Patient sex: F
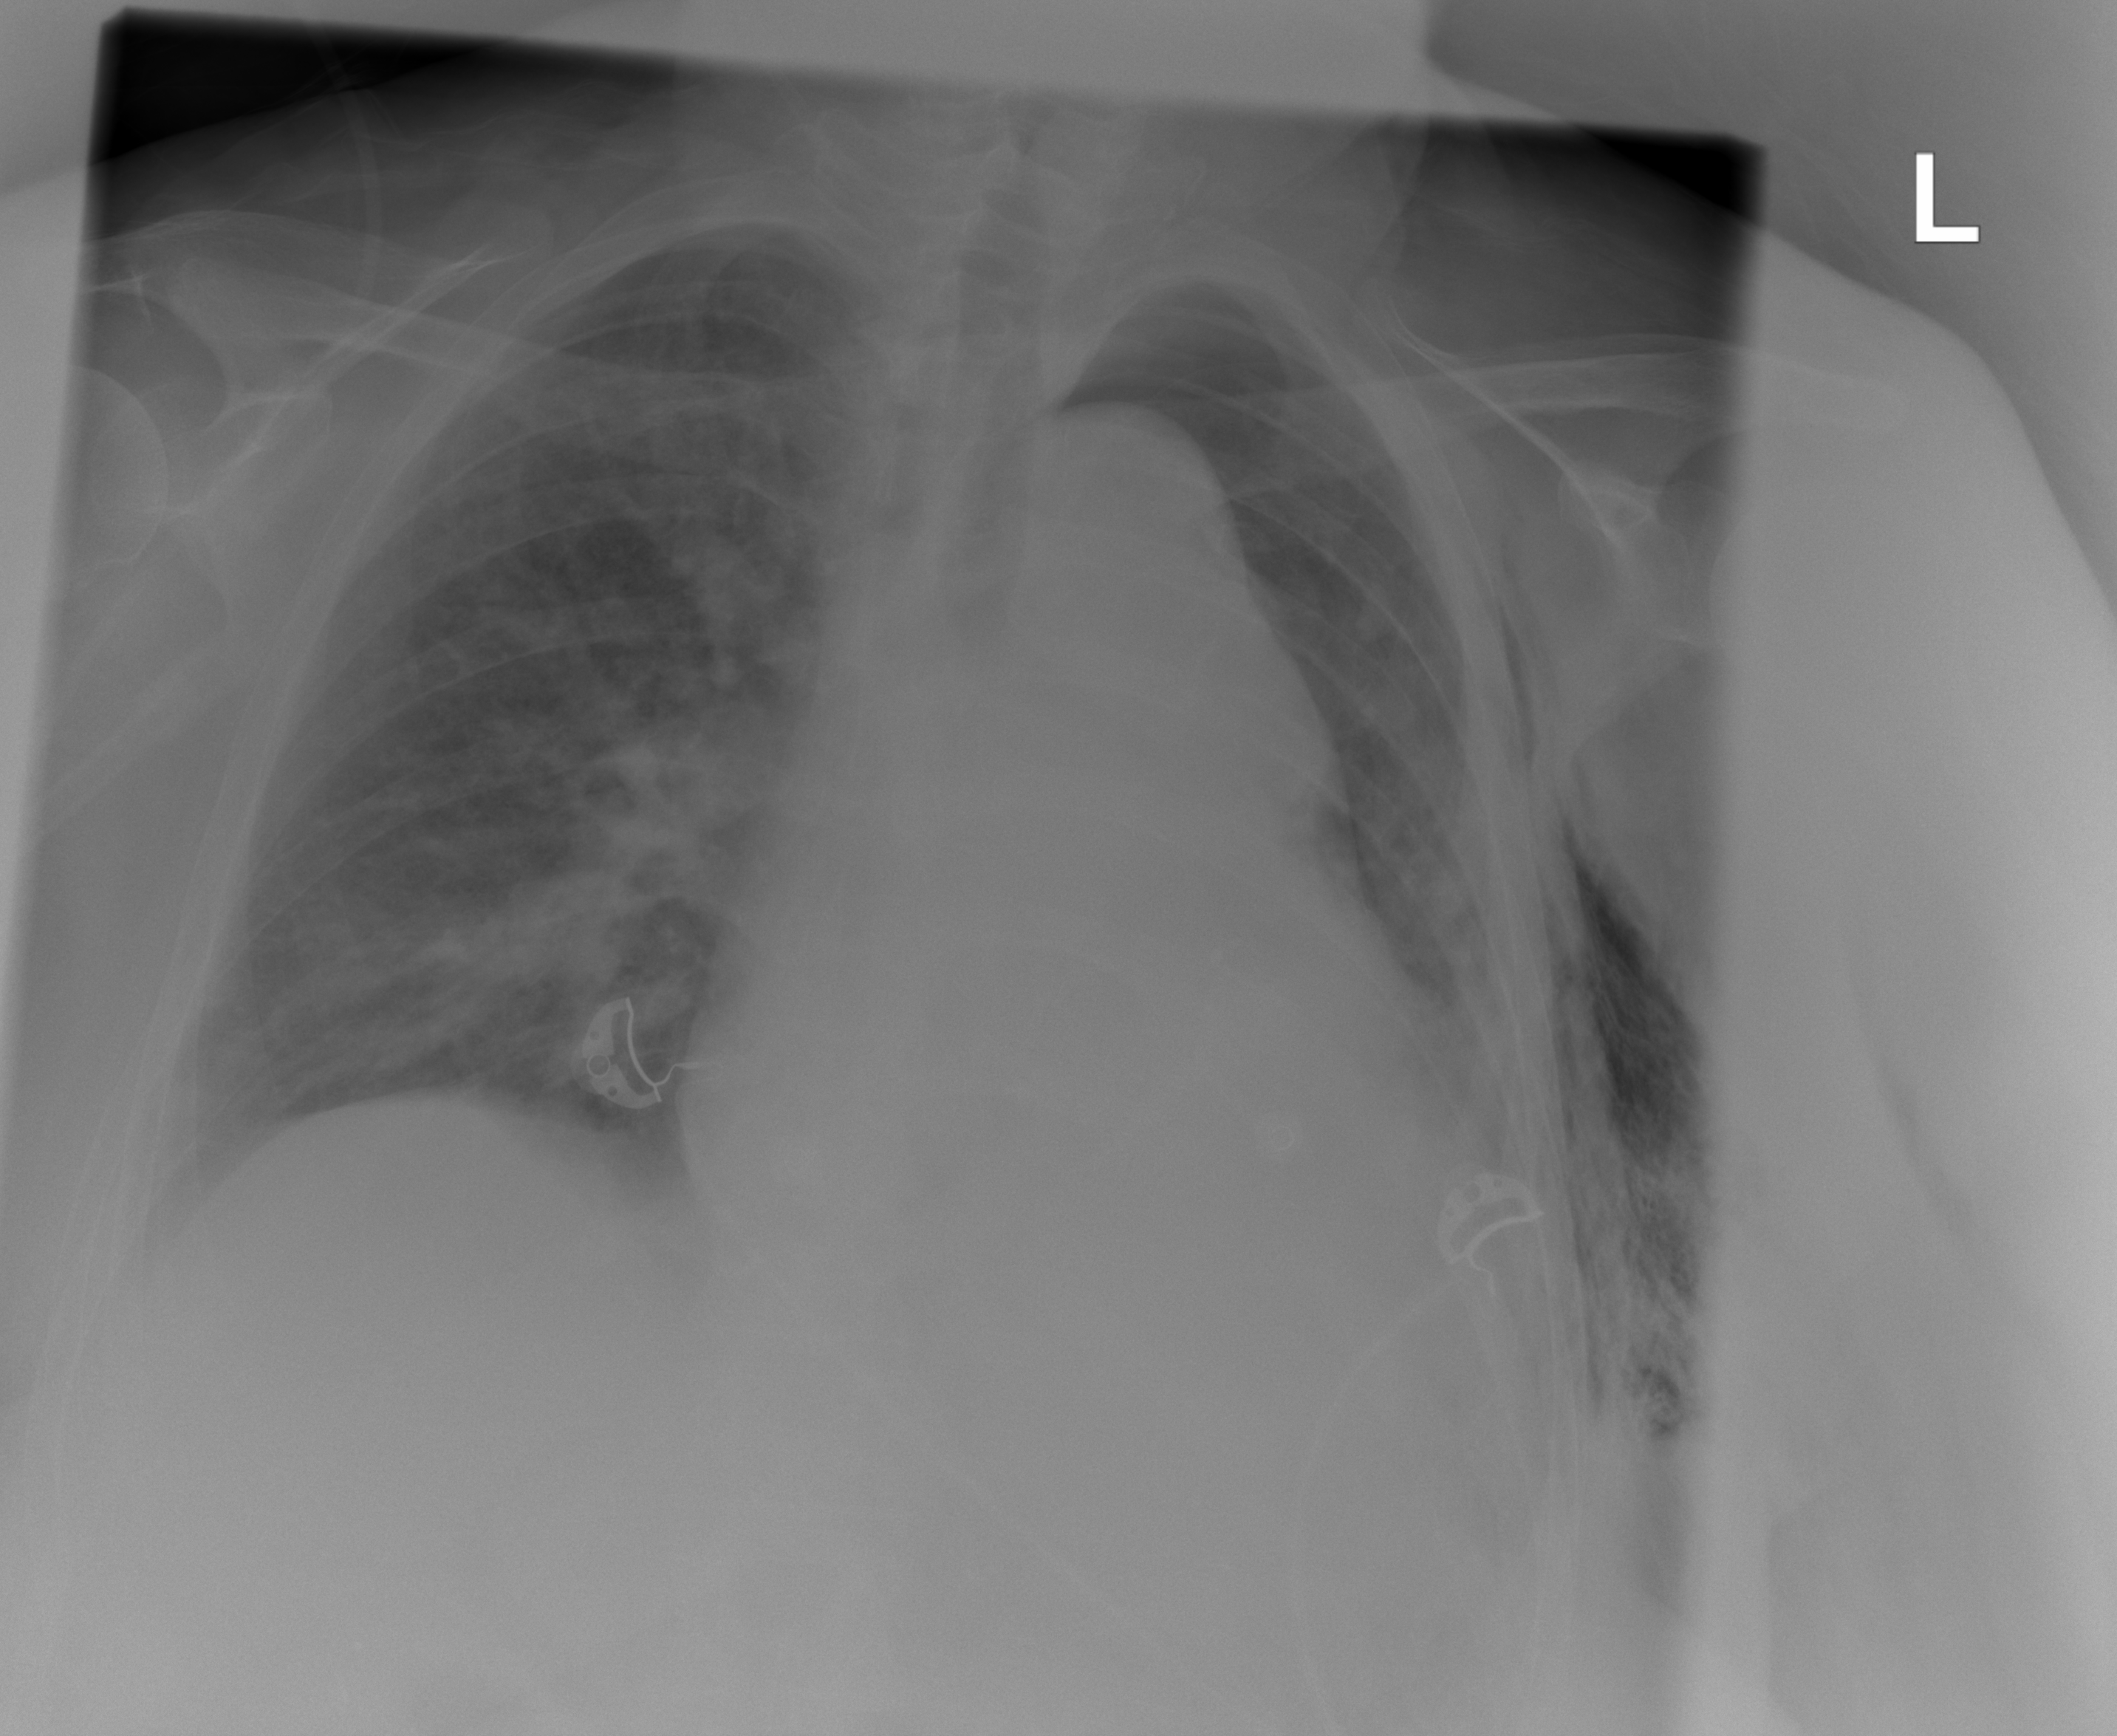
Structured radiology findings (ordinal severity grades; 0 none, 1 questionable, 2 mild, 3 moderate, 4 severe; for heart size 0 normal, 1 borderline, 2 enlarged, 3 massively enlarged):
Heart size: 2
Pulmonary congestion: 2
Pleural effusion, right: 0
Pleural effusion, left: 2
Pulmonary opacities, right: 2
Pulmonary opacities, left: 1
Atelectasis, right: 2
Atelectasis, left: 1